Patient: sex F, age 68
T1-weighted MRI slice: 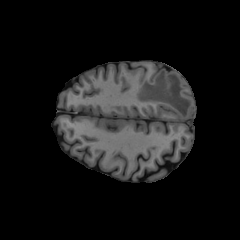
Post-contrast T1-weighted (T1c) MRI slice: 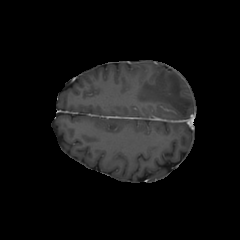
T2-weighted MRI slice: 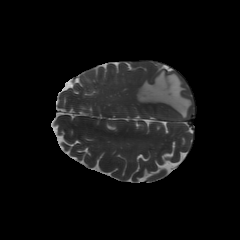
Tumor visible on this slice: yes
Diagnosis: Glioblastoma, IDH-wildtype
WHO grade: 4